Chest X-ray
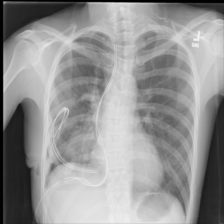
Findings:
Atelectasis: negative
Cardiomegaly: negative
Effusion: negative
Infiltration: negative
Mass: negative
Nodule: negative
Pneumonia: negative
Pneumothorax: positive
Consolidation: negative
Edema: negative
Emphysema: negative
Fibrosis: negative
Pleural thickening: negative
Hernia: negative